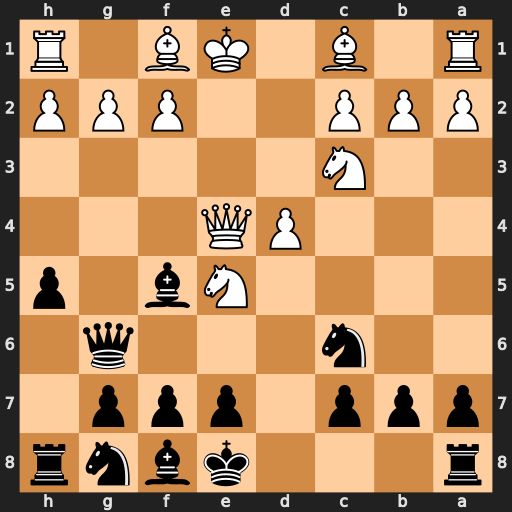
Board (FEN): r3kbnr/ppp1ppp1/2n3q1/4Nb1p/3PQ3/2N5/PPP2PPP/R1B1KB1R
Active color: b
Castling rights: KQkq
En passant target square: -
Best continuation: Bxe4 Nxg6 Bxg6